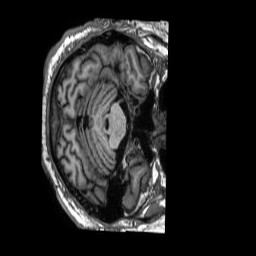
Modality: T1w
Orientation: axial
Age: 66
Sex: male
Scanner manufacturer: philips
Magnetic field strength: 1.5 T
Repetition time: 0.007251 s
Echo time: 0.003288 s